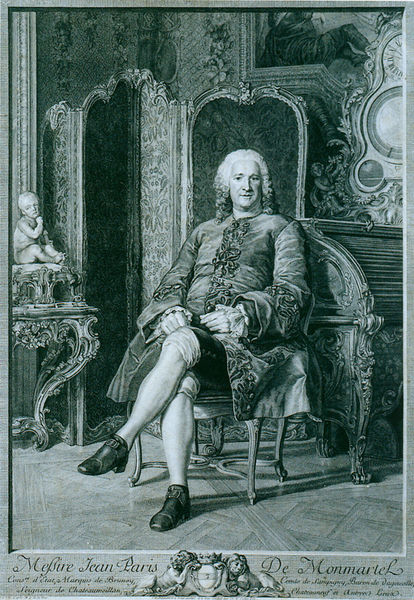
Titel: Jean Paris de Montmartel
Künstler: J.L. Cathelin
Institution: Saint-Quentin, Musée Antoine-Lécuyer
Schlagwörter: gemälde, kopf, mann, weiß, sitzen, frankreich, paris, raum, schwarz, stuhl, tisch, zeichnung, zimmer, muster, rock, jacke, wand, barock, bild, herr, innenraum, portrait, porträt, spiegel, boden, gewand, interieur, mantel, sessel, sitzend, adel, kind, rokoko, vornehm, engel, skulptur, beine, perücke, schrift, schrank, schuhe, französisch, könig, salon, tapete, ornamente, paravan, paravant, paravent, edel, knie, foto, strümpfe, stich, schwarzweiß, sitzfigur, fürst, herzog, spiele, strumpfhosen, freundlich, schnallenschuhe, postkarte, sekretär, kupferstich, schnallen, kniehose, staute, prunkvoll, jean, baron, überschlagene beine, de, beinleider, buduoire, monmarte, meßire, tapenten, sekreätr